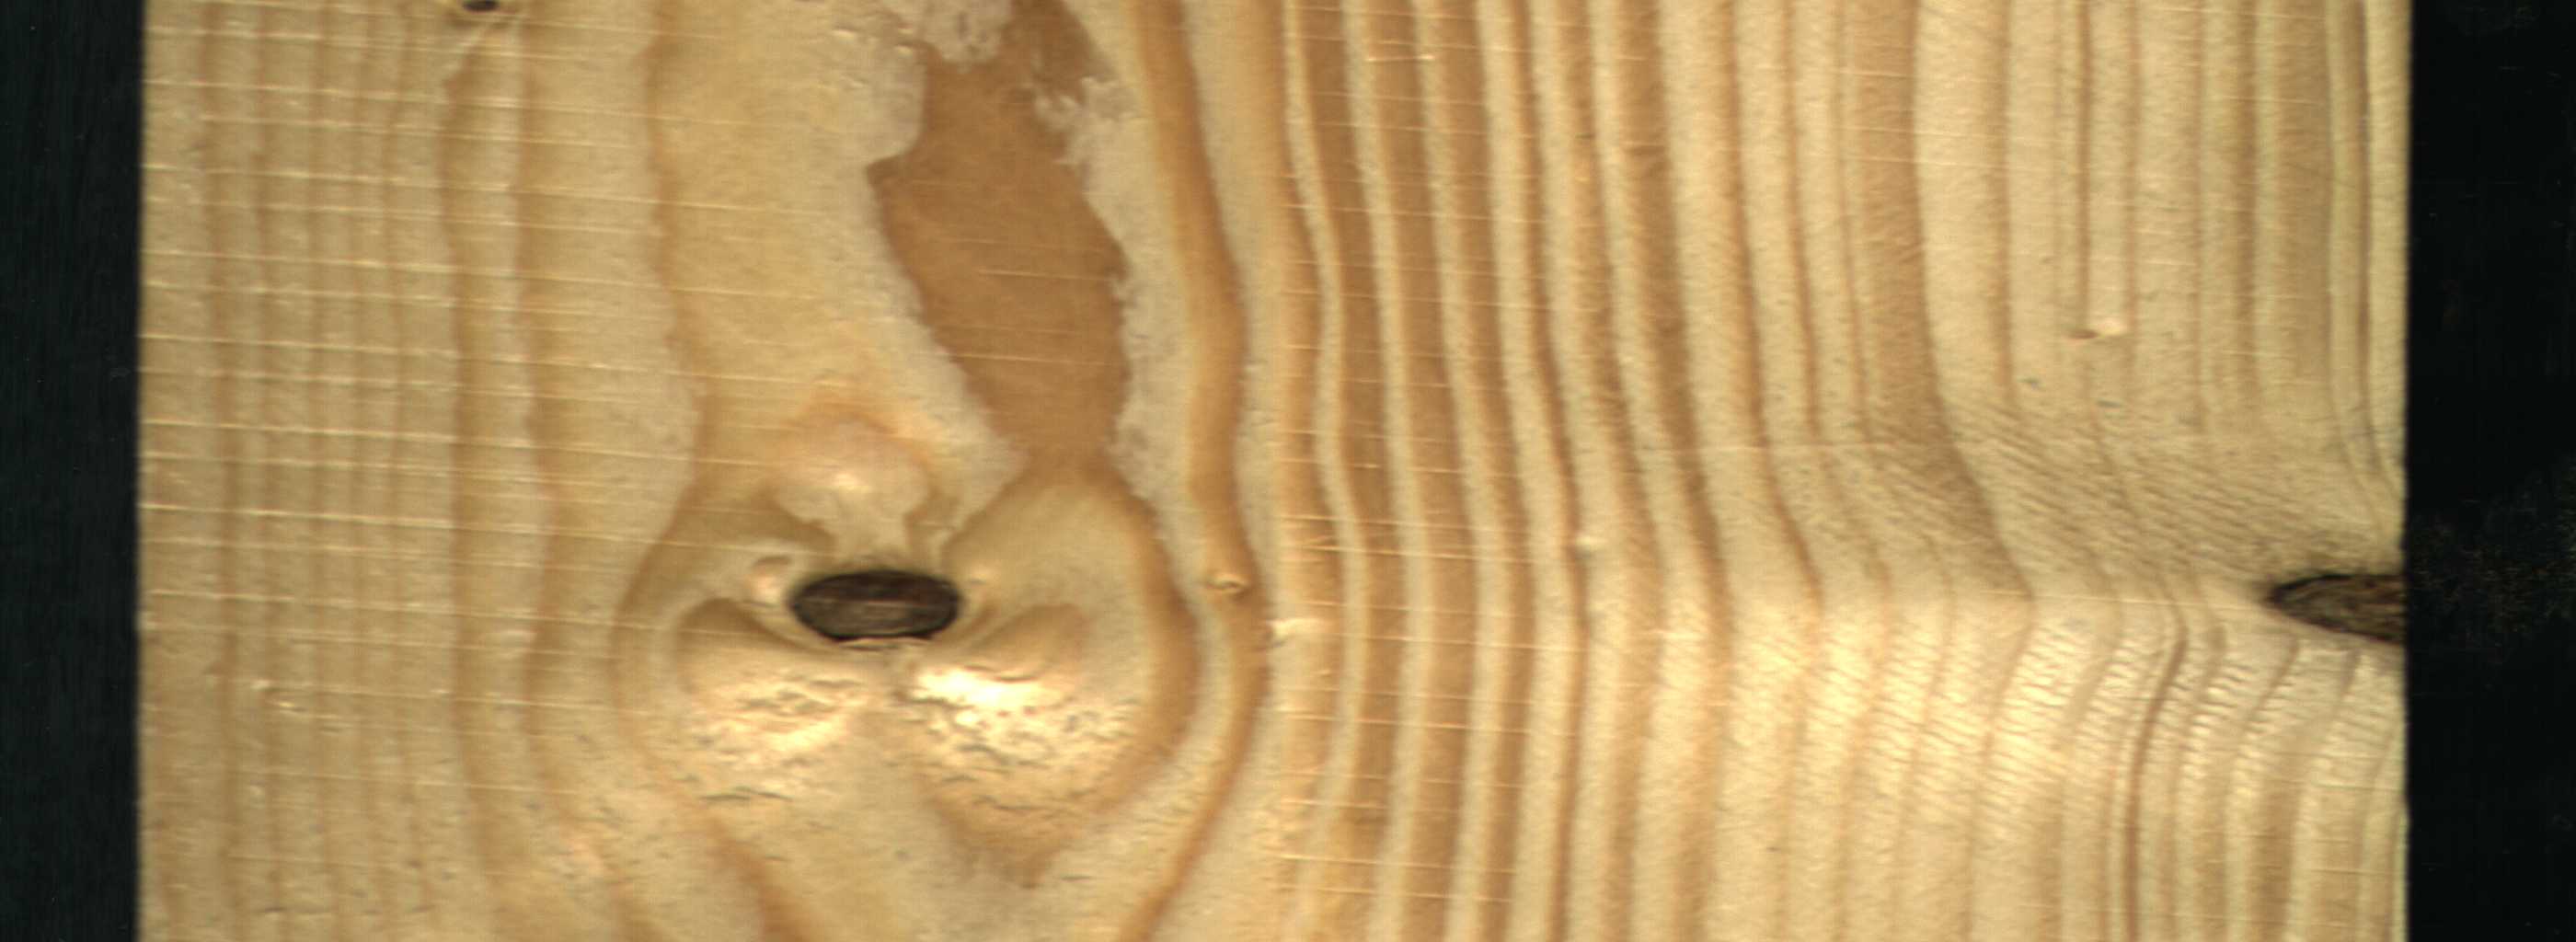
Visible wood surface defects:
Dead_Knot
Dead_Knot
Dead_Knot